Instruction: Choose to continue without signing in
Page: checkout
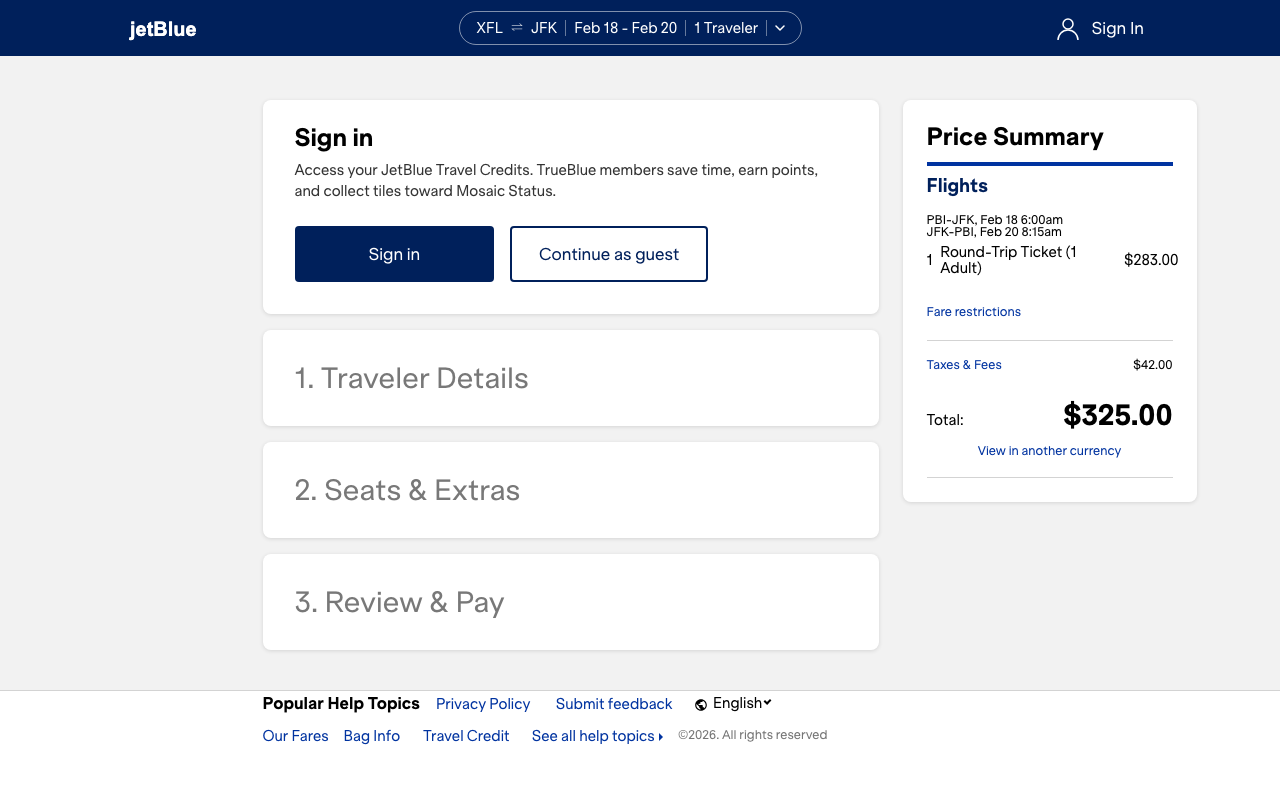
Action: click